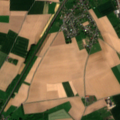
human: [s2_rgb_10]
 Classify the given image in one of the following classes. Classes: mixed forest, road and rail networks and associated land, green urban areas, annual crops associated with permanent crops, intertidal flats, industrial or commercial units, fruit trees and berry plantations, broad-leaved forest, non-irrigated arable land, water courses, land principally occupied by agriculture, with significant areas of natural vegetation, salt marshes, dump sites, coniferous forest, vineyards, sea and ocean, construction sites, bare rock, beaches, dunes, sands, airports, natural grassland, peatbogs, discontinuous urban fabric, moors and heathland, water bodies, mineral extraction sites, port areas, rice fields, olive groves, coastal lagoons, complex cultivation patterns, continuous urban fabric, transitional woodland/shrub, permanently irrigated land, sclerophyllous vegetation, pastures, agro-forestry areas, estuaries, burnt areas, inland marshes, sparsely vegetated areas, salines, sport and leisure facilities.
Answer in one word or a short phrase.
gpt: discontinuous urban fabric, non-irrigated arable land, complex cultivation patterns, land principally occupied by agriculture, with significant areas of natural vegetation